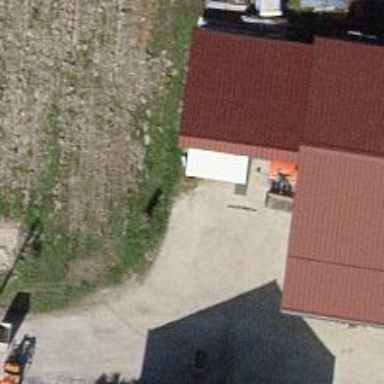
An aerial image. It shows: Farm shop.